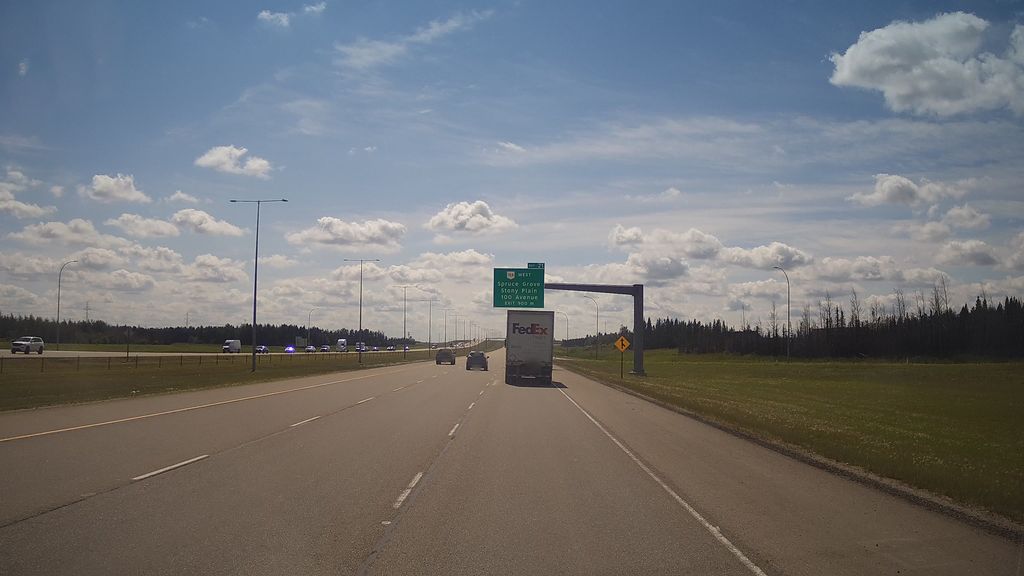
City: edmonton